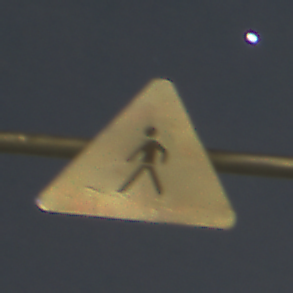
Verkehrszeichen: FussgaengerRechts
Umgebung: Outdoor, Urban
Tageszeit: Night
Wetter: PartlyCloudy
Licht: Artificial
Jahreszeit: NotSpecified
Kontrast: HighContrast